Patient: sex M, age 64
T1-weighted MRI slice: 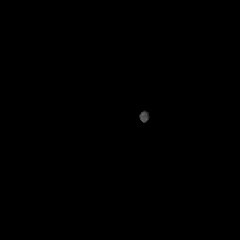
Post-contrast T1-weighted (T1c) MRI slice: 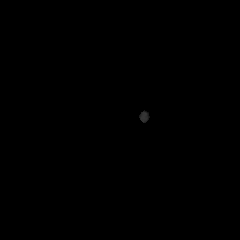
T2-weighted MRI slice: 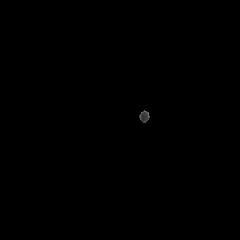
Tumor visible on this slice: no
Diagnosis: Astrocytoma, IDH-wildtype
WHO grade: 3